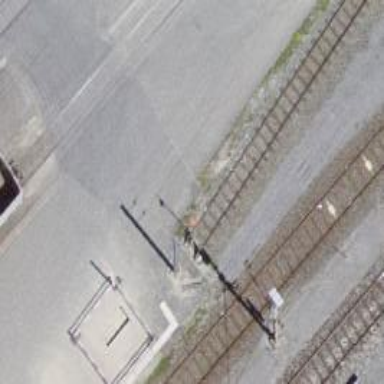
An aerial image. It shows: Railway buffer stop.